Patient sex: M
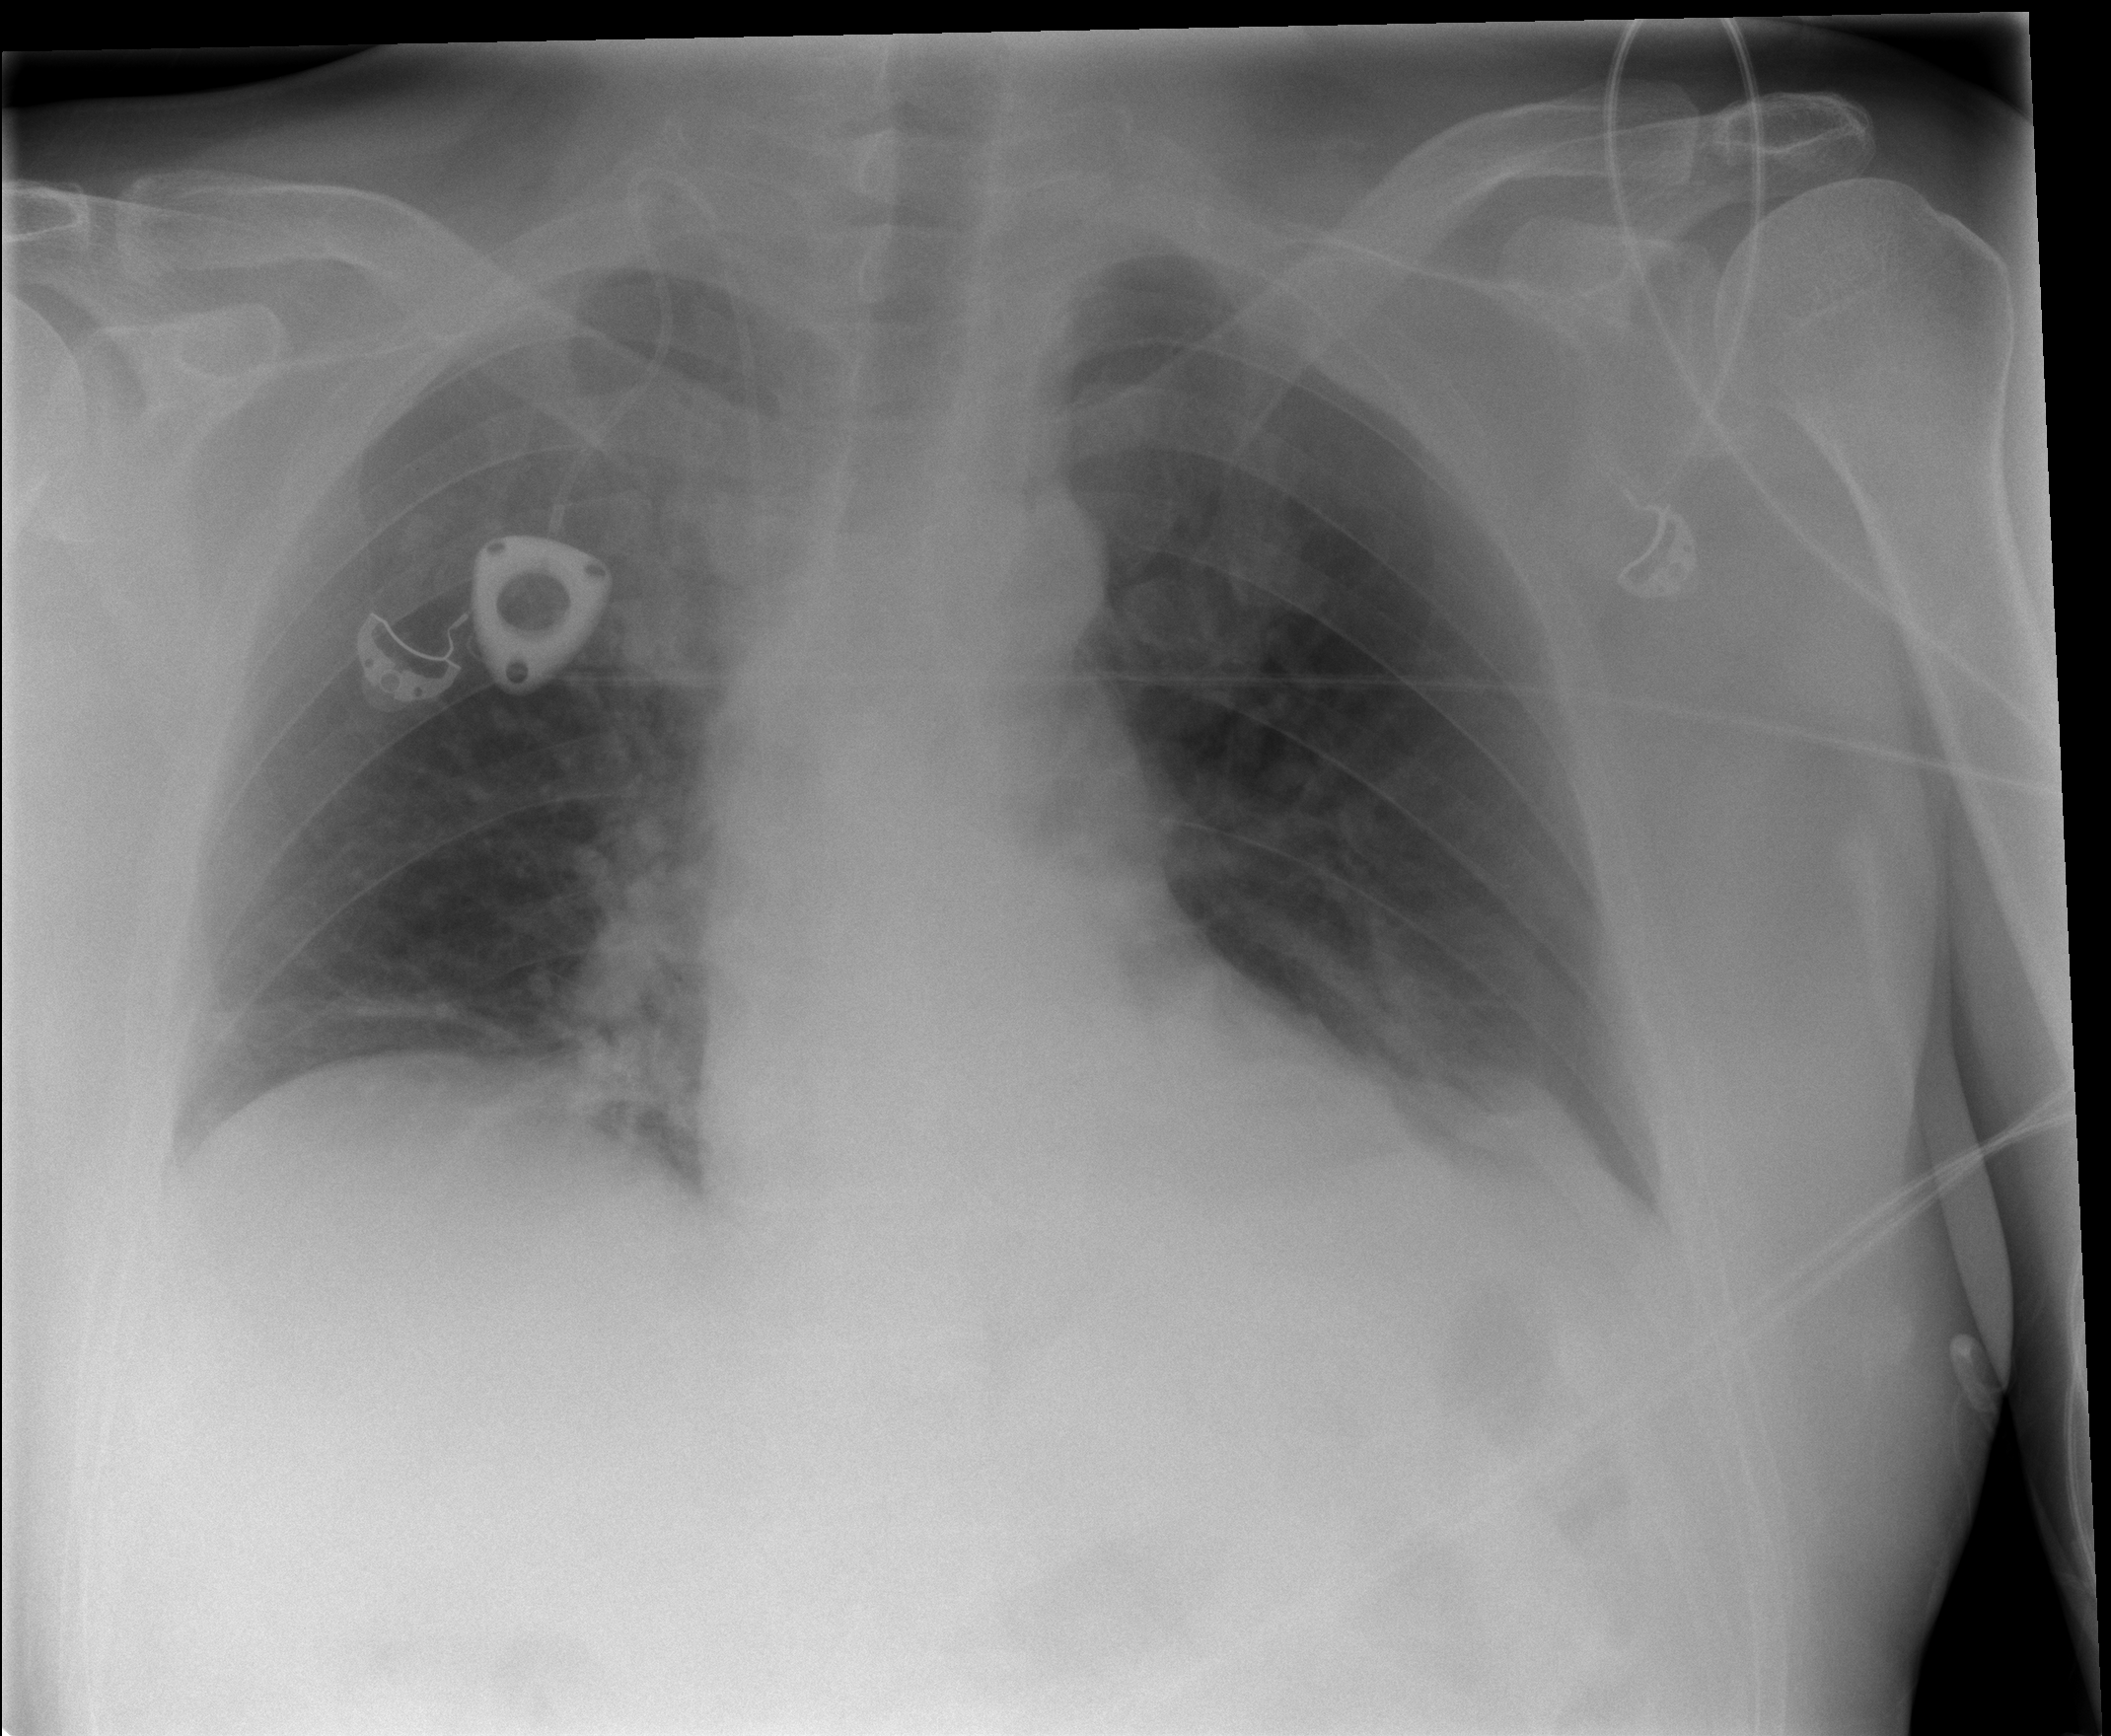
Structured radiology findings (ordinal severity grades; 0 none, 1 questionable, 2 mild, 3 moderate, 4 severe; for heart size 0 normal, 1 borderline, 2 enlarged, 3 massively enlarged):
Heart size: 0
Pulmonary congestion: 0
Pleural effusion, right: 0
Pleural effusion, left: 1
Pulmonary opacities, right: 0
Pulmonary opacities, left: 0
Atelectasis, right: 2
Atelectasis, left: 2